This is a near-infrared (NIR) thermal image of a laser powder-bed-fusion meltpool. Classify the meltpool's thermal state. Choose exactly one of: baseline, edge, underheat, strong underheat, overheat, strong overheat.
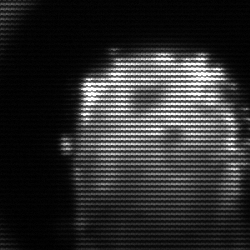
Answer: baseline